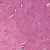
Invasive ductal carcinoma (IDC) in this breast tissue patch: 0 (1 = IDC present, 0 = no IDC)